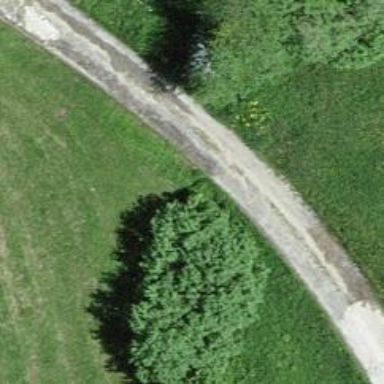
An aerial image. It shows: Culvert tunnel.